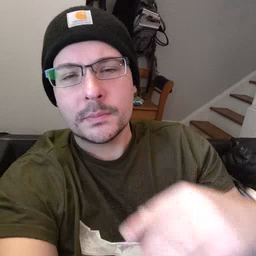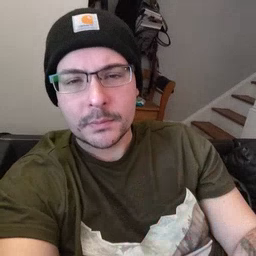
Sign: go